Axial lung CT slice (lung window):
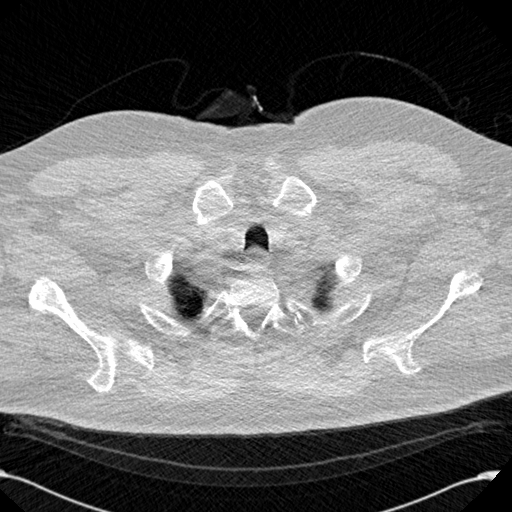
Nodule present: no